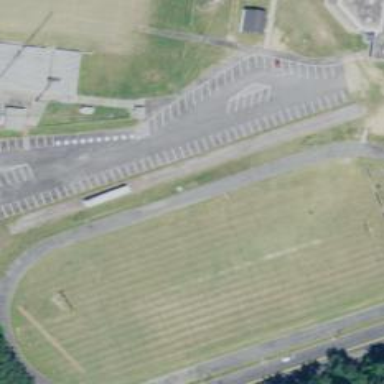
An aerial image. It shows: Athletic track located in leisure land area.